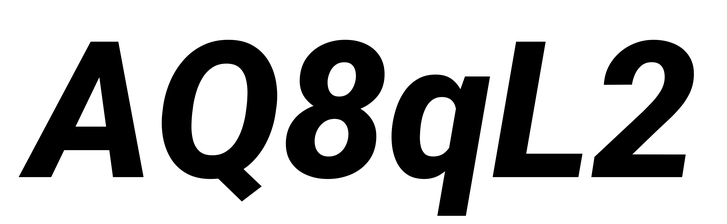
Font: Roboto-Italic_ExtraBold_Italic